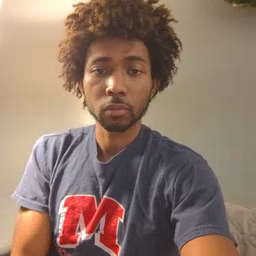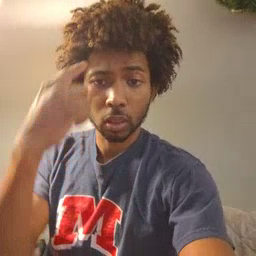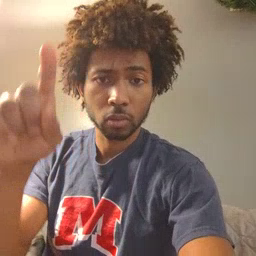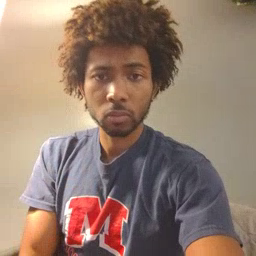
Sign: for